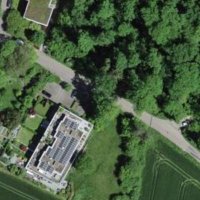
EUNIS habitat code: 55
Species observed at this site:
Circaea lutetiana